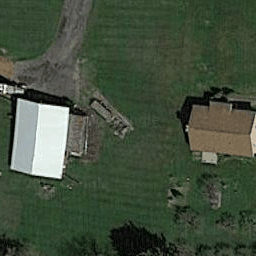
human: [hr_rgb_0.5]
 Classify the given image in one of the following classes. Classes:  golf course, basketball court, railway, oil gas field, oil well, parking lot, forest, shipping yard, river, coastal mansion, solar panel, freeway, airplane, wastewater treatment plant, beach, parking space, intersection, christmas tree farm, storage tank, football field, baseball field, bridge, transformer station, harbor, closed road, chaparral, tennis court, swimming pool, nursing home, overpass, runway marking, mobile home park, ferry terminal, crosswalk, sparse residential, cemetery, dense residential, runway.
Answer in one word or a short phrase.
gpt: sparse residential